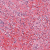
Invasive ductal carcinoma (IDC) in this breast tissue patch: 1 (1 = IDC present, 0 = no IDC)